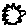
Label: sun